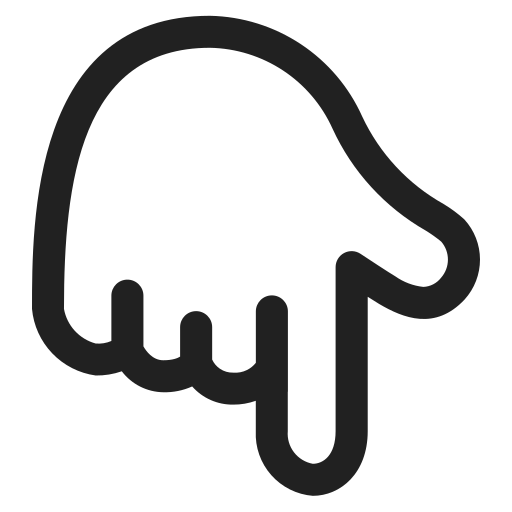
backhand index pointing down high contrast default